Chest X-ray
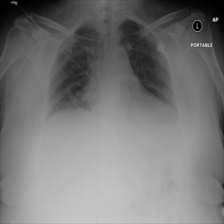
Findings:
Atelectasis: positive
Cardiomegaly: negative
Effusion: negative
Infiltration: negative
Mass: negative
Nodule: negative
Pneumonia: negative
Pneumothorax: negative
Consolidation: negative
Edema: negative
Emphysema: negative
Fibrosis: negative
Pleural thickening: negative
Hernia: negative